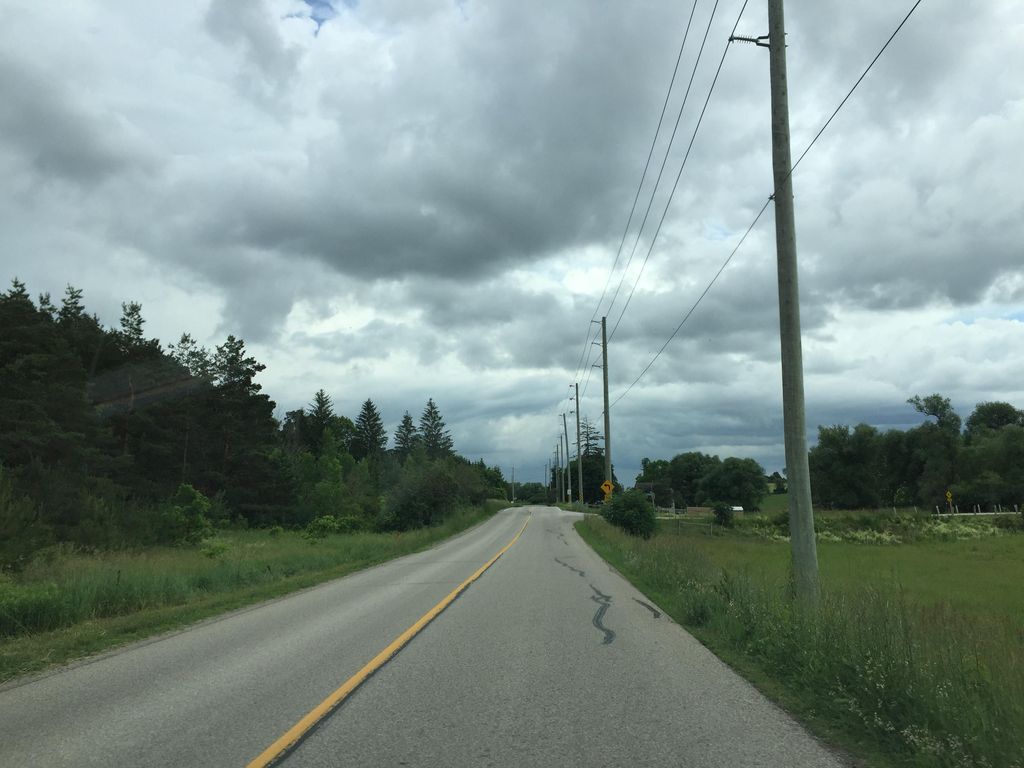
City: kitchener-waterloo